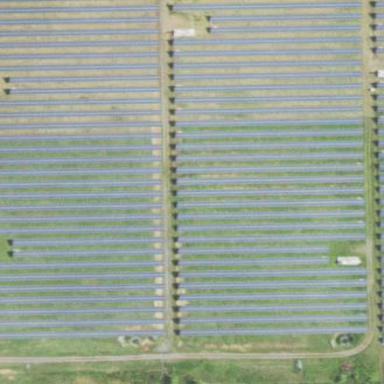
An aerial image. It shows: Solar photovoltaic power plant surrounded by fence.